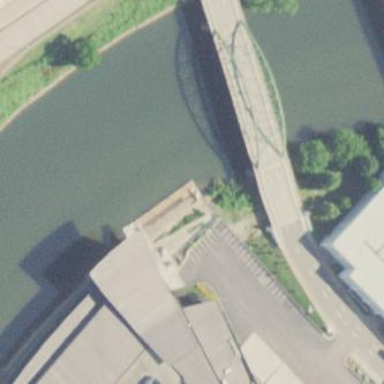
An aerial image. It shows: Man-made bridge.